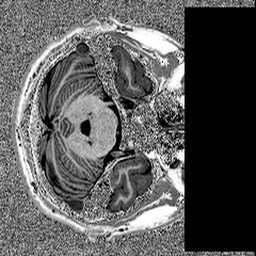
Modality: MP2RAGE
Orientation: axial
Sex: male